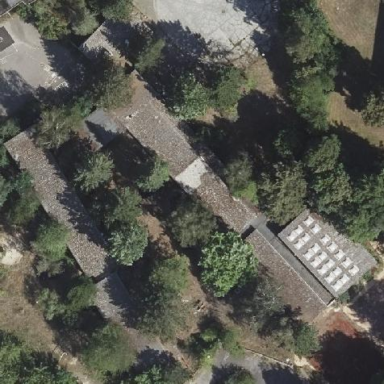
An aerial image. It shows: School building.